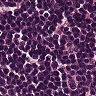
Metastatic tissue present: no